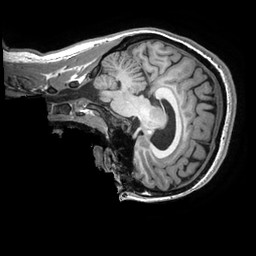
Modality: T1w
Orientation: sagittal
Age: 31
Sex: female
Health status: healthy
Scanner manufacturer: ge